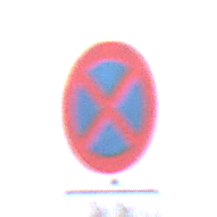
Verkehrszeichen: AbsolutesHalteverbot
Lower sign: ZeitangabenMitBeschraenkungAufWochentage9
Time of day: MorningAfternoon
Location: Outdoor (Nature)
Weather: Overcast
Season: NotSpecified
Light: Natural